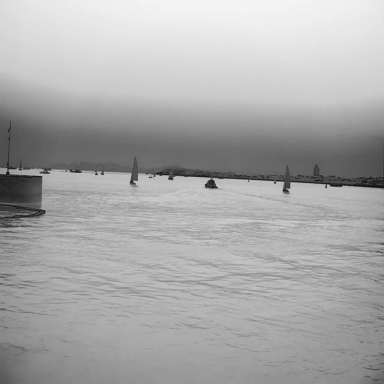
There is a canoe in the infrared image.